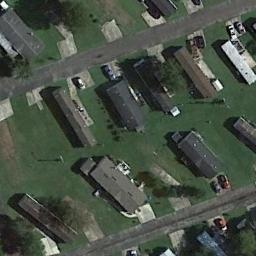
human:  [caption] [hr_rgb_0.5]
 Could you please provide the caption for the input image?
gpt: Many buildings of different shapes and sizes are in mobile home parks .

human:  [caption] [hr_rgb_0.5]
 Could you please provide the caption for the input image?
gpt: The mobile home park is on the grass next to the road .

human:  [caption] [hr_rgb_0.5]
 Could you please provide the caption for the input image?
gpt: Here is a road with mobile homes on both sides .

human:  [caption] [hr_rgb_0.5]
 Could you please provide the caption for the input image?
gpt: The mobile home park has some mobile homes on the grass .

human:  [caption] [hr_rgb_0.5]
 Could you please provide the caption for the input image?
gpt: There are some black buildings on a green lawn in the mobile home park .